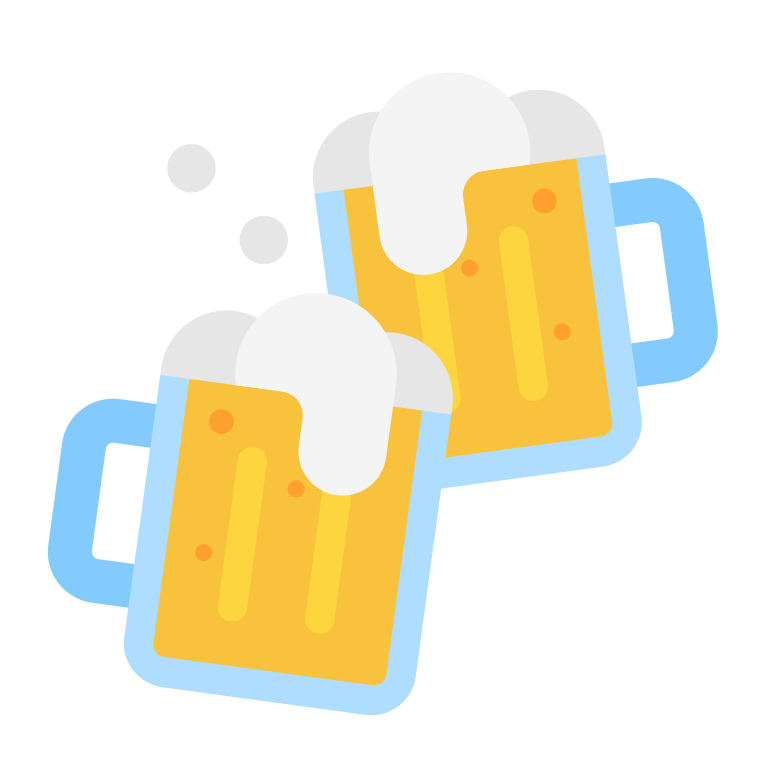
clinking beer mugs flat